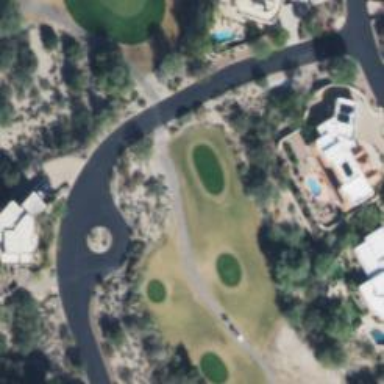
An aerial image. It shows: Golf tee.